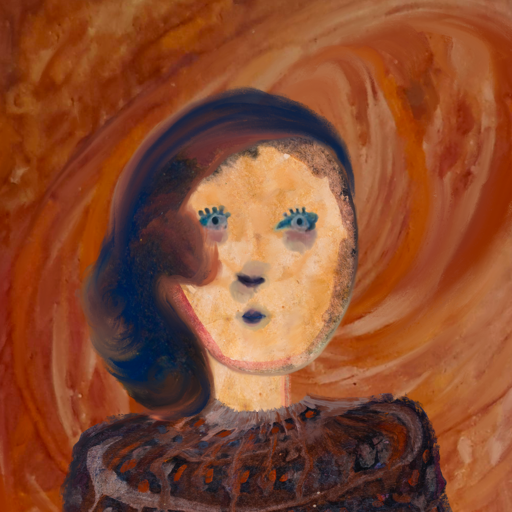
Background: Pious_Lady, Head And Neck Front: Childish, Face Front: Hill_Girl, Bust: Hypocrite, Hair Front: Mother_And_Son_Son, Head Accessory: Blank, Second Necklace: Blank, Necklace: Blank, Baby: Blank